Interaction volume radius: 10 \u00c5
Interaction volume height: 15 \u00c5
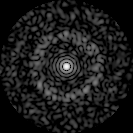
Disorder parameter: 0.8455